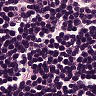
Metastatic tissue present: no